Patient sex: F
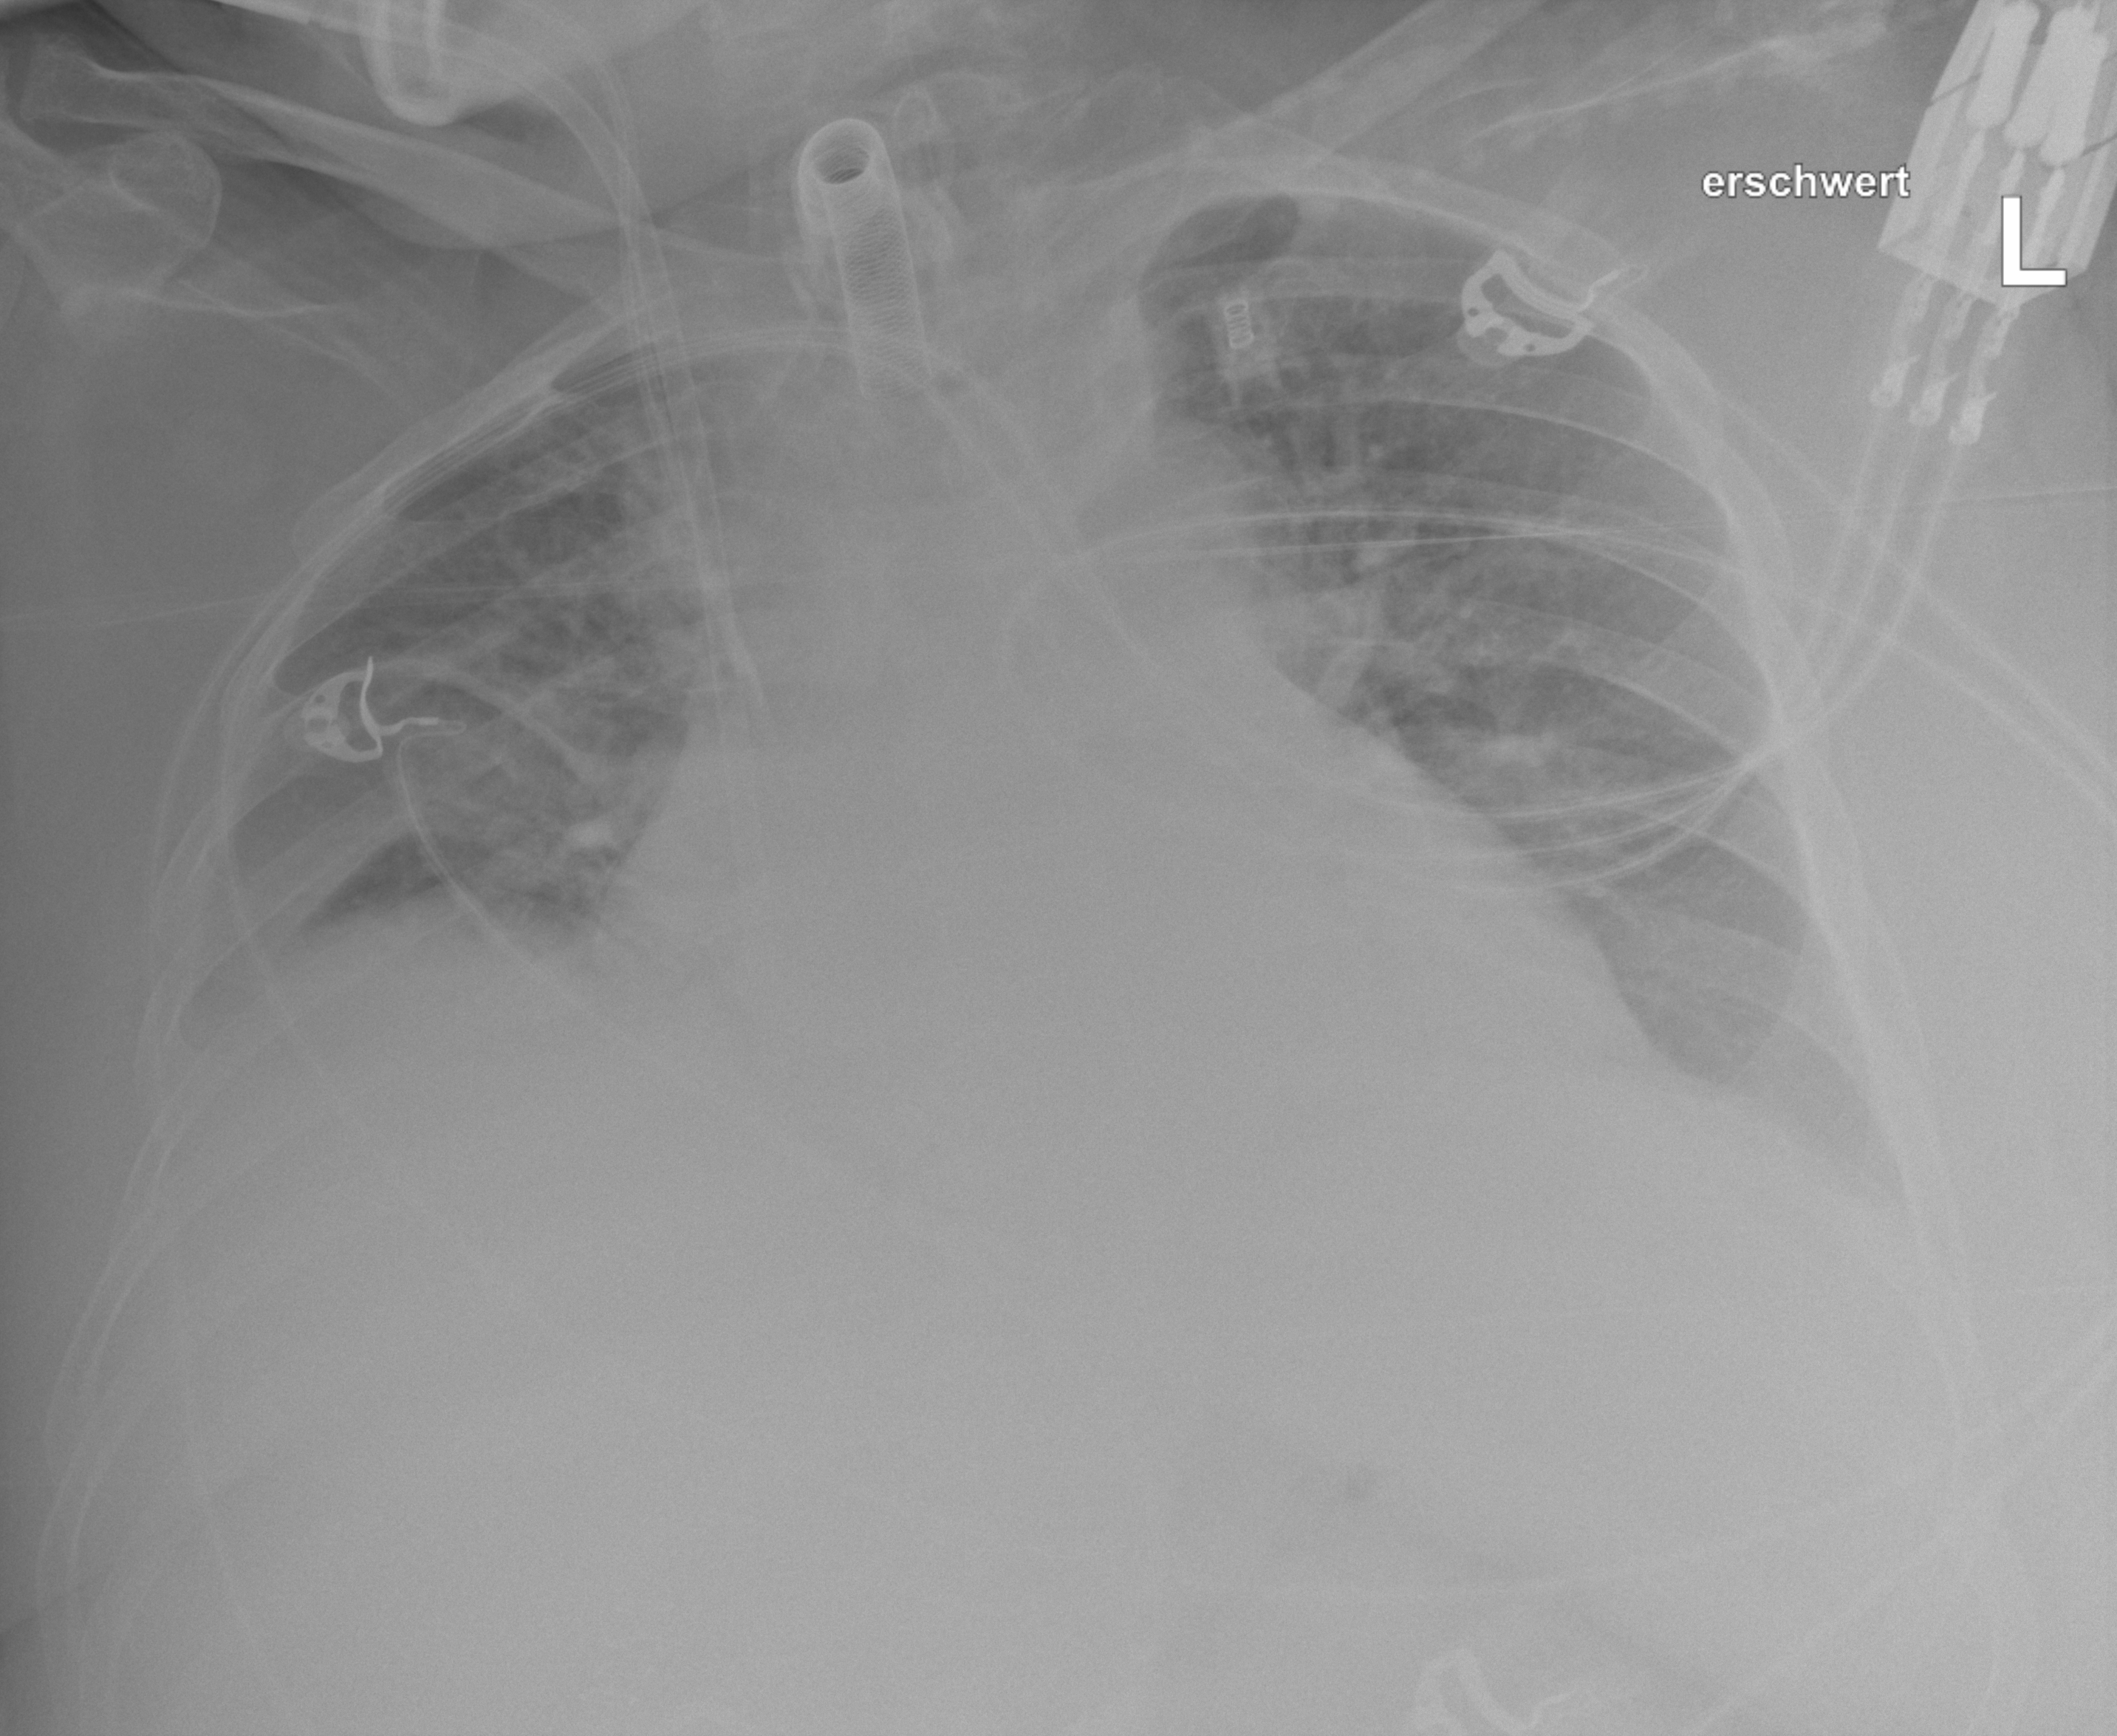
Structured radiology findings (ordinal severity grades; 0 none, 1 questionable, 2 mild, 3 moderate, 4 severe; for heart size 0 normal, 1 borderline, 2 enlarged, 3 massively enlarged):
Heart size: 2
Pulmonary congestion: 2
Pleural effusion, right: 2
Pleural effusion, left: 2
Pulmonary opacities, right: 0
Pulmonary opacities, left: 0
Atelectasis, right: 2
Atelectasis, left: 2